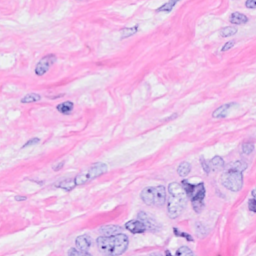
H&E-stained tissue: Breast